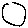
Label: circle